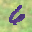
Label: 6